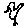
Label: bird